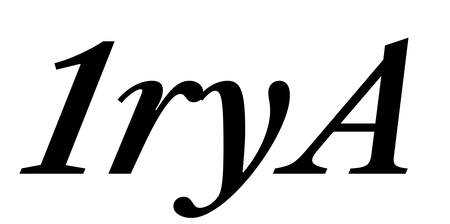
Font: LibreCaslonText-Italic_SemiBold_Italic